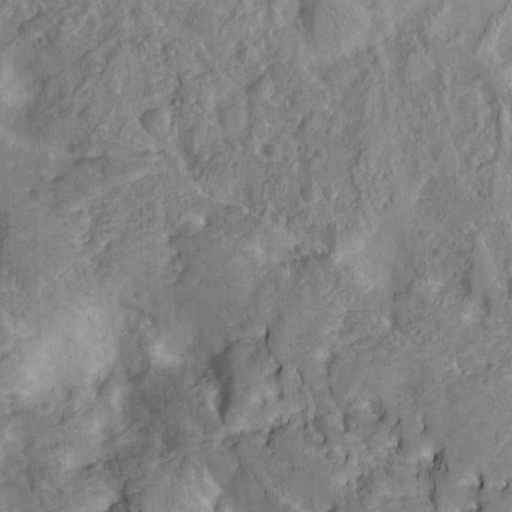
Classes present: Background, Cone